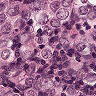
Metastatic tissue present: yes